Question: I have multiple Eclipse versions installed in different locations (F:/eclipse-indigo, F:/eclipse-ganymede, F:/eclipse-juno). Indigo and ganymede allow me to launch multiple instances as long as I choose a different workspace. When launching a second instance of Juno I get the error stating "Java was started but returned exit code=1".

I've search for the error but most solutions were for OP not being able to launch Juno at all.
I can launch one instance fine but the second instance doesn't even allow me to choose a different workspace.
Just the error message above.
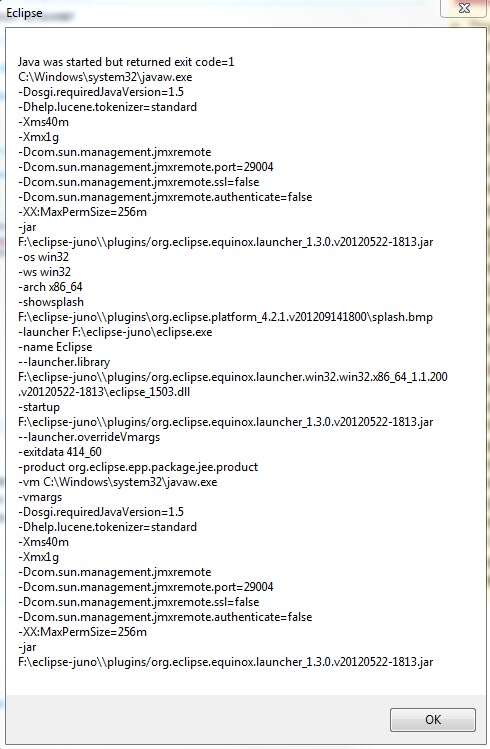
Answer: Try in this order:
- Update your Java installation to a recent version. There are bugs in older Java versions causing similar problems: <URL> in your old installation. If so, copy those settings into your Juno eclipse.ini.